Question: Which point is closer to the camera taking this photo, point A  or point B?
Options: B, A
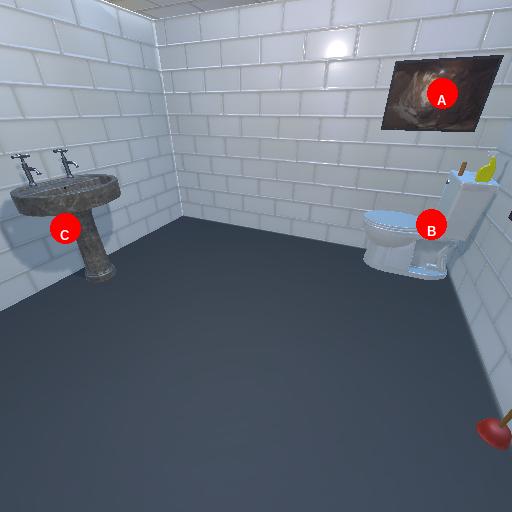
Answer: B